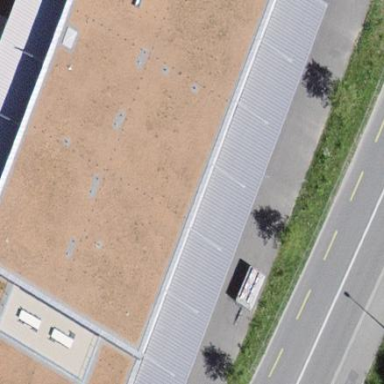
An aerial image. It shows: Commercial building.